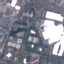
Label: Industrial